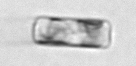
Label: Guinardia_delicatula